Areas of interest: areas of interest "Phoenix Mausoleum"
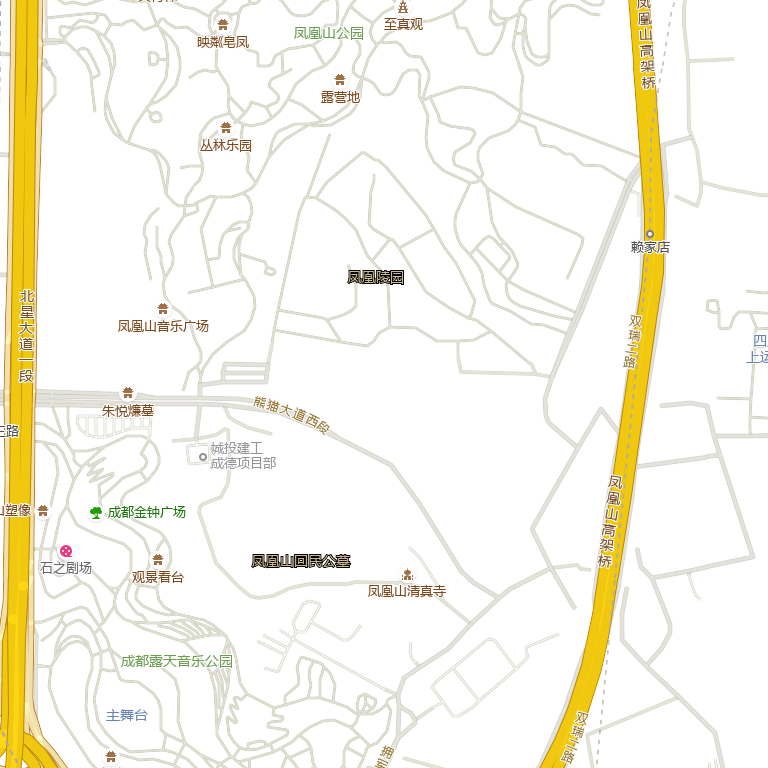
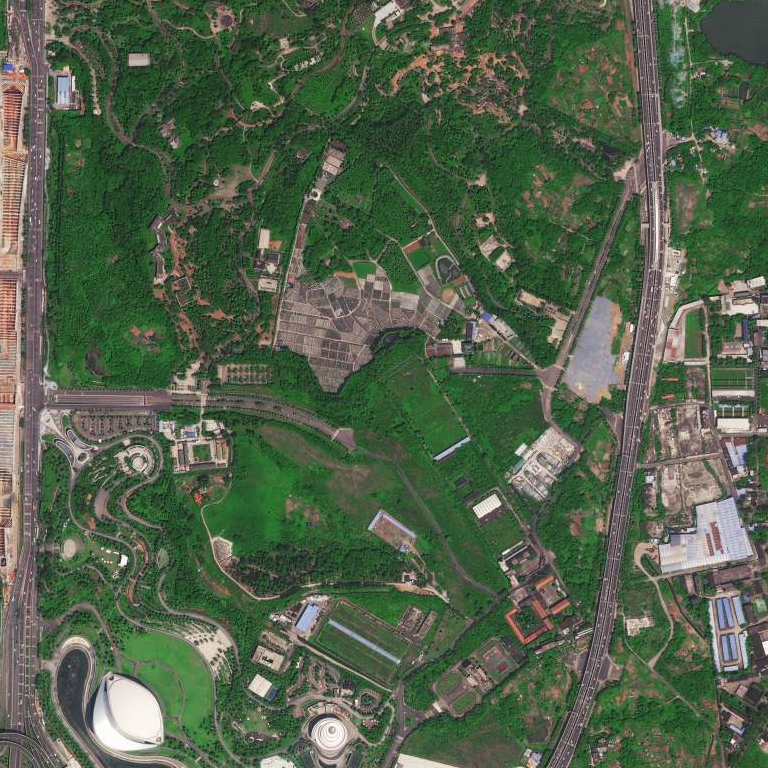